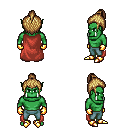
a pixel art fantasy rpg character, male body template, orc, green skin, maroon cape, teal pants, blonde short topknot hairstyle, gold gloves, gold boots, four views (front, back, left, right), 2x2 character sprite sheet, small pixel art, hard edges, no anti-aliasing